Question: I used the NSPredictate Class, but the following error has occurred.
I Can't know the reason.
Why does occur following error?

Follow is source code.
'''
#import "Predictate.h"
@implementation Predictate
@synthesize dictate;
-(id)init{
if ((self = [super init])) {
}
return self;
}
- (void)Predictate{
dictate = [[NSMutableArray alloc]initWithObjects:@"AAA",@"BBB",@"CCC", nil];
NSPredicate *test = [NSPredicate predicateWithFormat:@"dictate like 'AAA'"];
NSMutableArray *result = [dictate filteredArrayUsingPredicate:test];
NSLog(@"%@",result);
}
-(void)dealloc{
[dictate release];
[super dealloc];
}
@end
'''
Error message is below.
2012-01-02 00:57:39.972 filter[1750:707] *** Terminating app due to uncaught exception 'NSUnknownKeyException', reason: '[<__NSCFConstantString 0x100002290> valueForUndefinedKey:]: this class is not key value coding-compliant for the key dictate.'
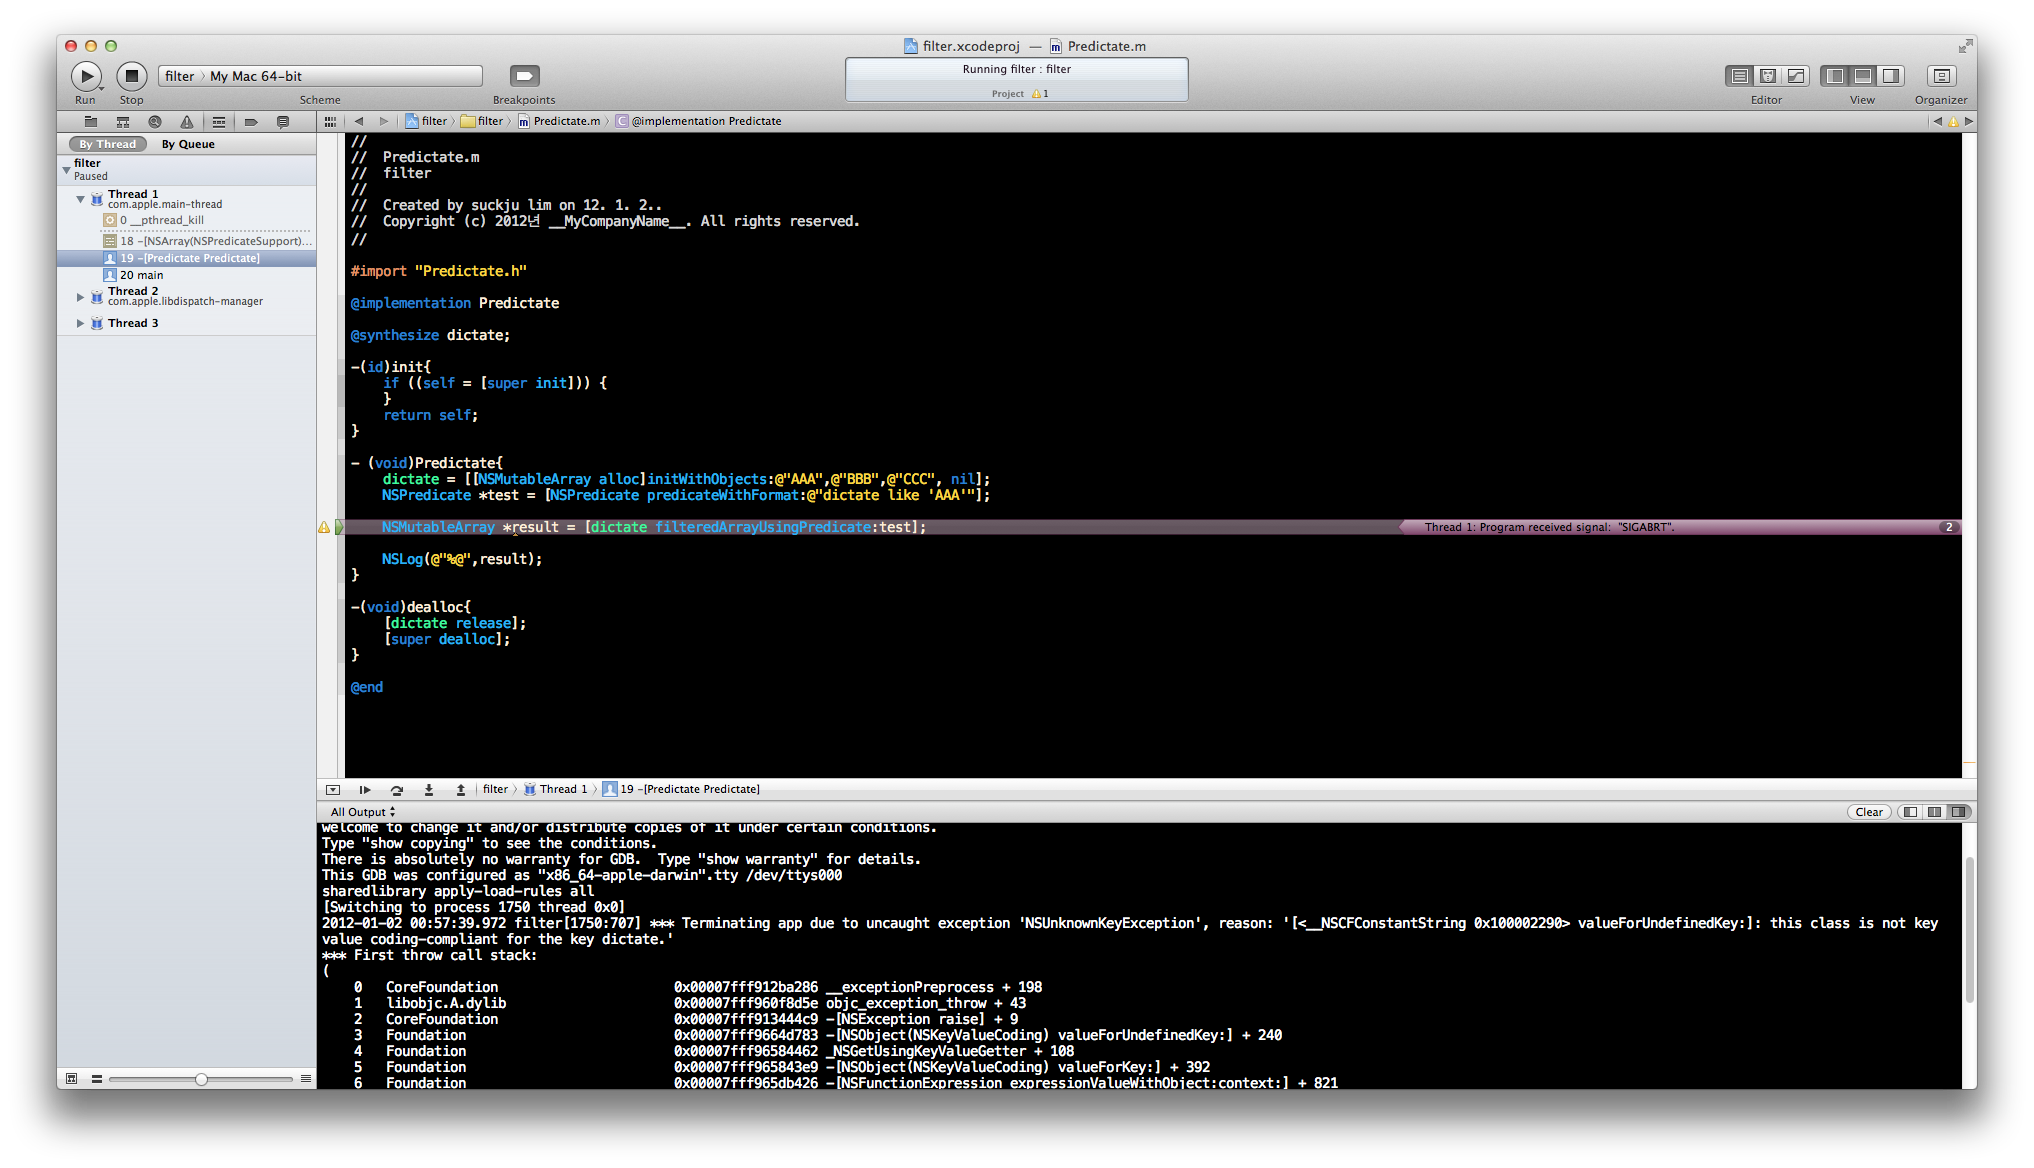
Answer: You're using 'NSPredicate' to filter an array of string objects, but are using 'dictate like 'AAA''. The predicate will have absolutely no idea what this 'dictate' means.
You will want to replace 'dictate' with 'SELF', so that it becomes '"SELF like 'AAA'"'